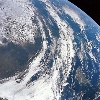
Label: cloud